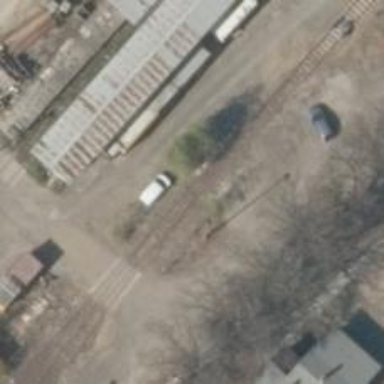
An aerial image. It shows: Railway switch.